Question: Please see the screenshot below. I am trying to update 'tid' with 'sid' where teacher's emailaddress equals student's email address. I've tried different methods and it's either I get an empty result or multipart identifier error. Kindly help.

For instance, the kind of answer I expect would be, on row 1 would be 3, row 2 would be 2, row3 would be 2, and row 4, 1
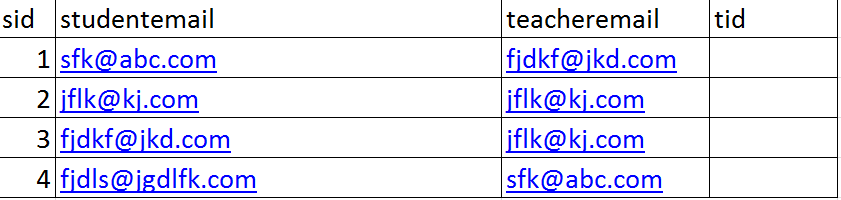
Answer: Should just be something simple like
'''
Update s
Set tid = t.sid
From table s
Inner join table t on s.teacheremail = t.studentemail
'''